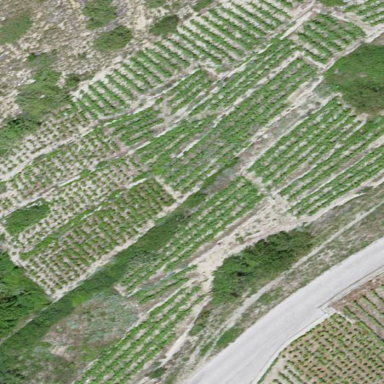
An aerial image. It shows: Vineyard with grape crops.